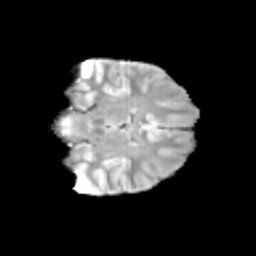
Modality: T2w
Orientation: coronal
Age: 12
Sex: female
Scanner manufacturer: siemens
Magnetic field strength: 3 T
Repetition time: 3.8 s
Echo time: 0.07 s